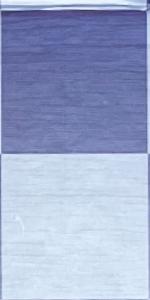
Label: Empty